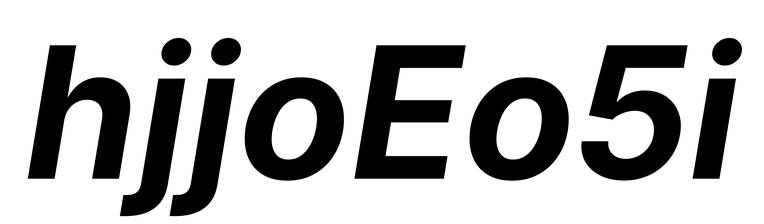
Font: Inter-Italic_Bold_Italic